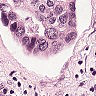
Metastatic tissue present: yes